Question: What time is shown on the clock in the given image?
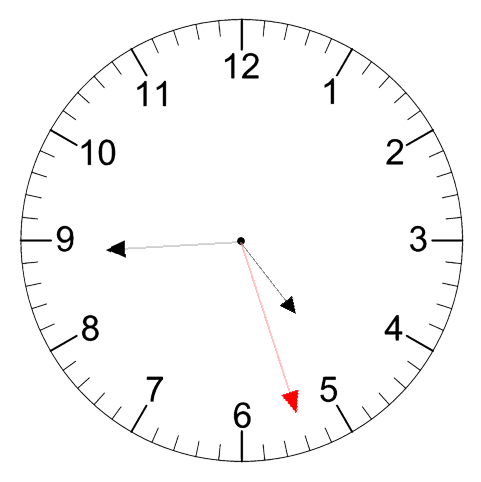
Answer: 04:44:27